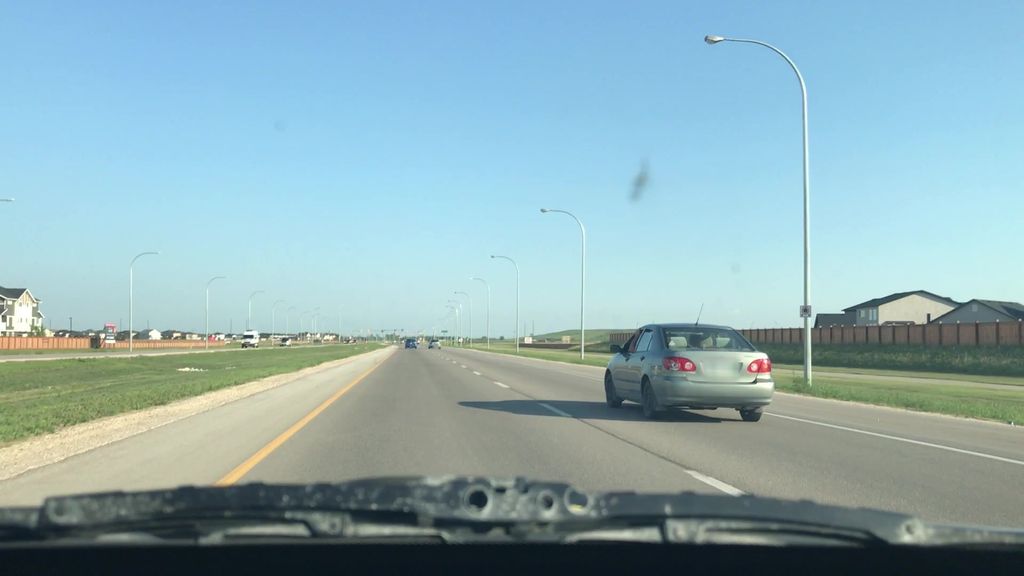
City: winnipeg